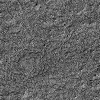
Atmospheric dust classification: not_dusty